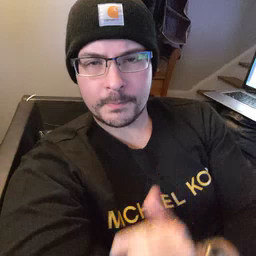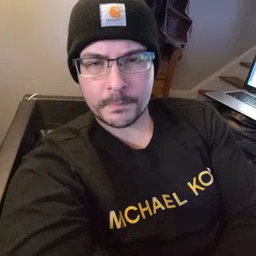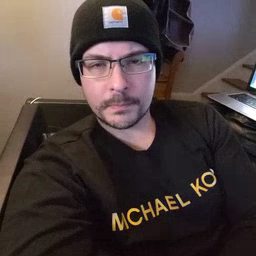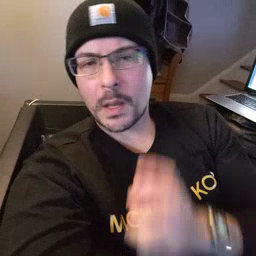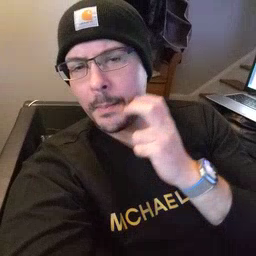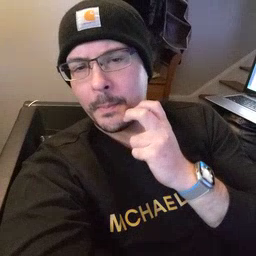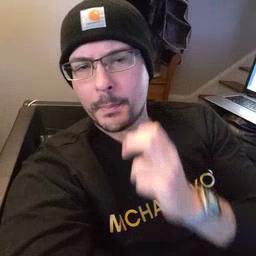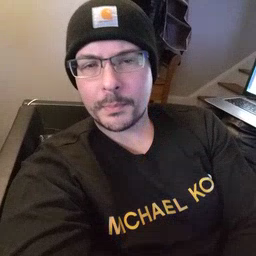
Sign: gum